Interaction volume radius: 10 \u00c5
Interaction volume height: 20 \u00c5
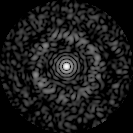
Disorder parameter: 0.8542